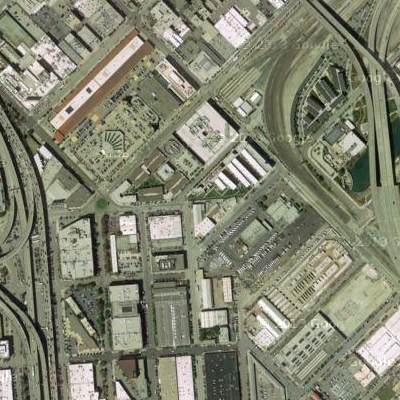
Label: cIndustry